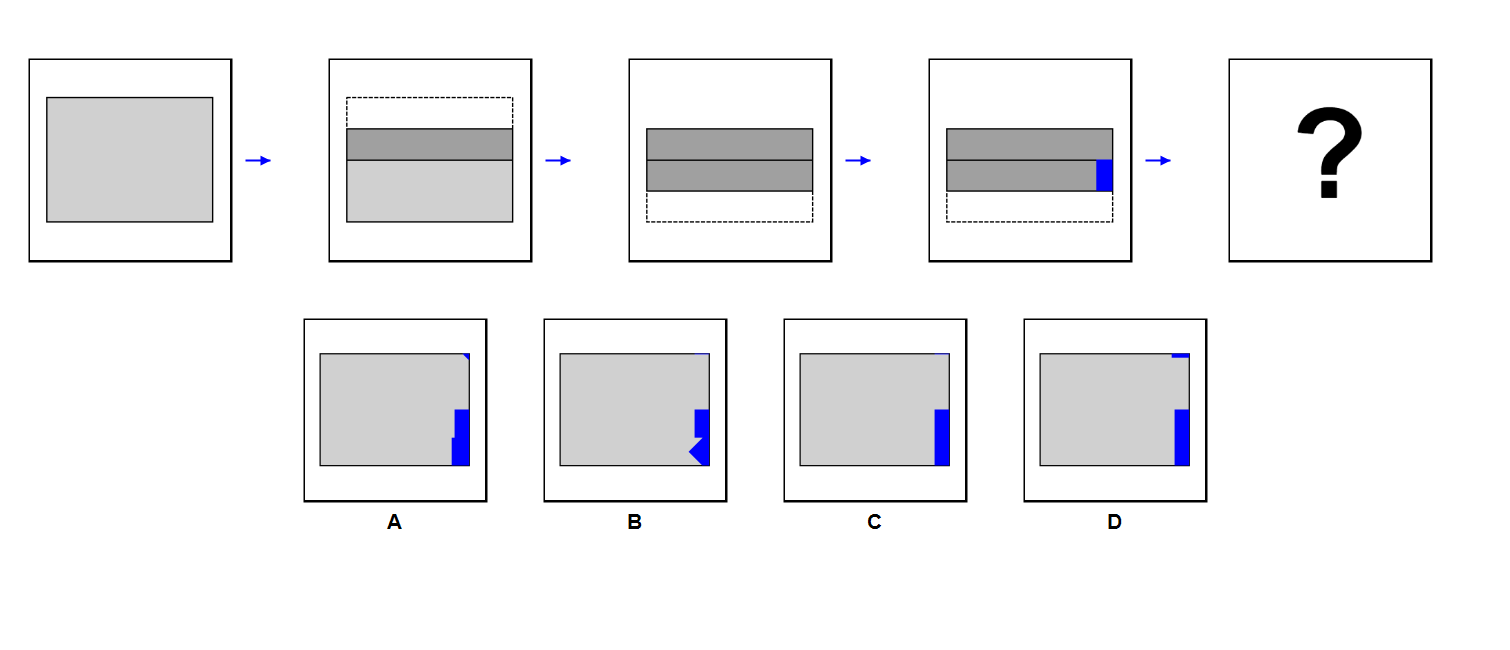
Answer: C